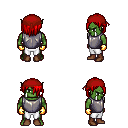
a pixel art fantasy rpg character, male body template, orc, green skin, steel chest armor, white pants, red bangs hairstyle, red bandana, gold gloves, brown shoes, four views (front, back, left, right), 2x2 character sprite sheet, small pixel art, hard edges, no anti-aliasing